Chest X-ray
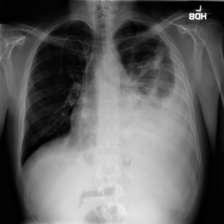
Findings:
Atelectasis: positive
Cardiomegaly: negative
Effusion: positive
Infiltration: positive
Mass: negative
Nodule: negative
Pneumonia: negative
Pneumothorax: negative
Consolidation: negative
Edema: negative
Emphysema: negative
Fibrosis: negative
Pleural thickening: negative
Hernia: negative